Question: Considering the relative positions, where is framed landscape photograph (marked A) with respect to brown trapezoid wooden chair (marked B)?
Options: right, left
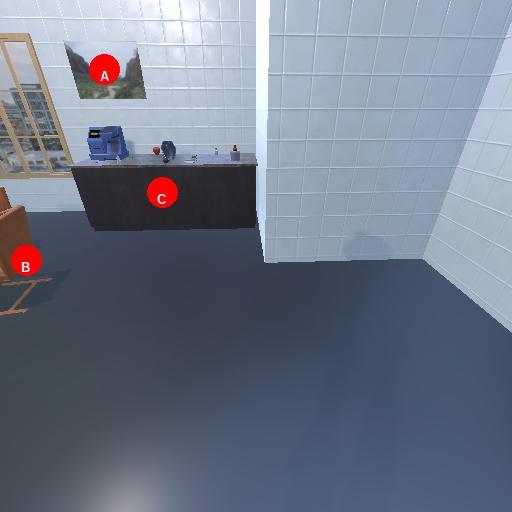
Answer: right